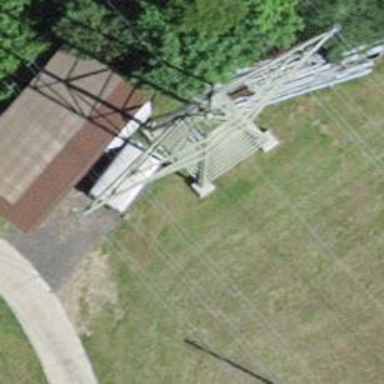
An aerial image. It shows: Power tower.